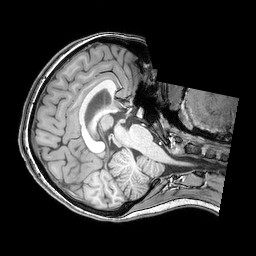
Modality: T1w
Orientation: axial